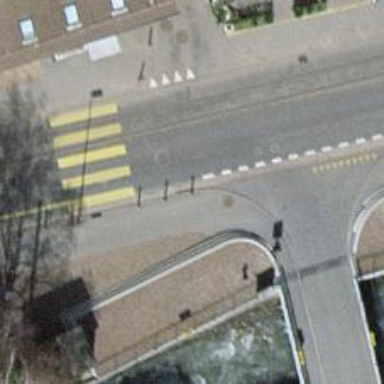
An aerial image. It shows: Bollard barrier.